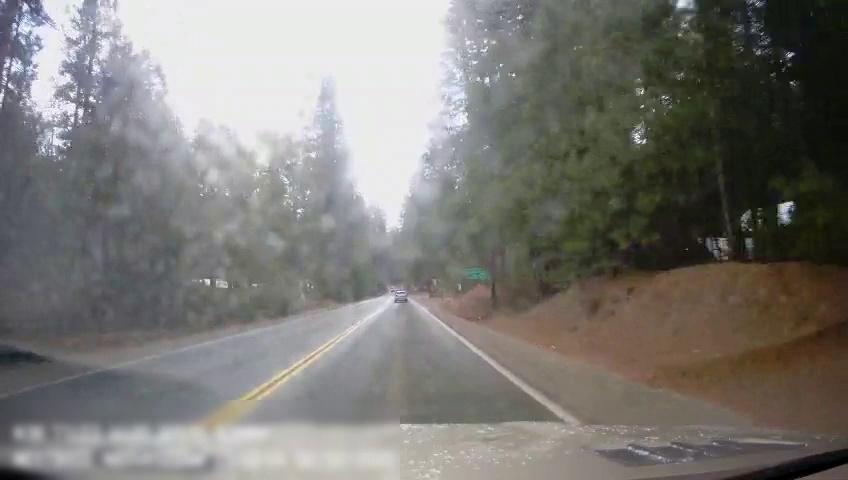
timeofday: Day
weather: Sunny
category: Drivable Space
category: Vehicles | SUV
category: Lanes | Current Lane
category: Lanes | Current Lane
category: Lanes | Opposite Lane
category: Lanes | Opposite Lane
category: Traffic | Signs